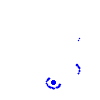
Particle: pion